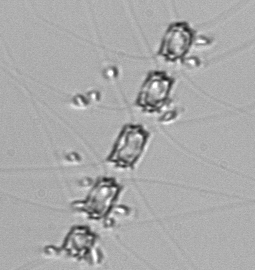
Label: Chaetoceros_didymus_TAG_external_flagellate